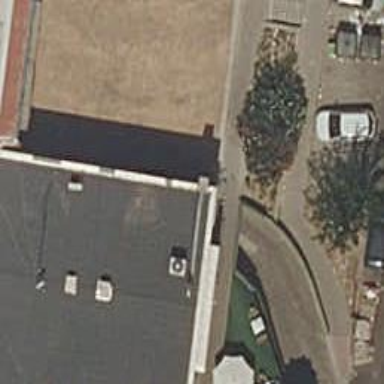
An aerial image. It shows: Parking entrance.